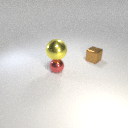
large yellow metal sphere above small red metal sphere